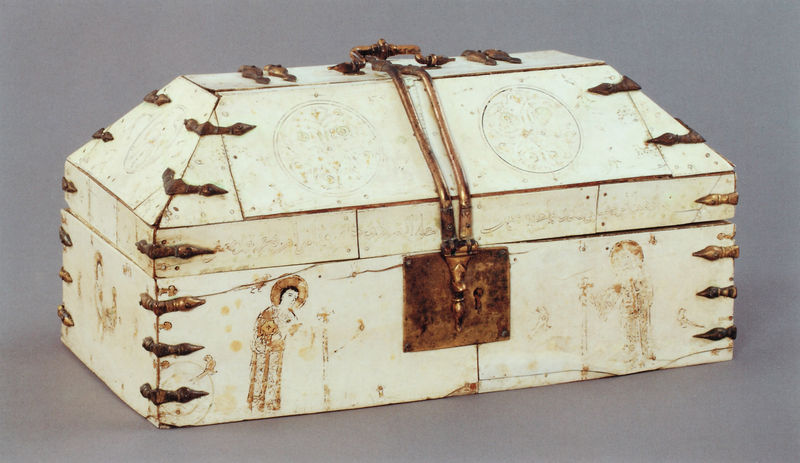
Titel: Bemaltes Elfenbeinkästchen
Institution: London, Victoria and Albert Museum
Schlagwörter: vogel, weiß, frau, holz, schloss, alt, tod, tot, figur, gold, schriftzug, geschlossen, truhe, deckel, dose, kreuz, kupfer, kiste, gravur, heiligenschein, sarg, nimbus, jesus, scharnier, mittelalter, mönch, heiliger, mönche, heilige, schatulle, bemalung, beschläge, schatz, verschluss, schlüsselloch, elfenbein, box